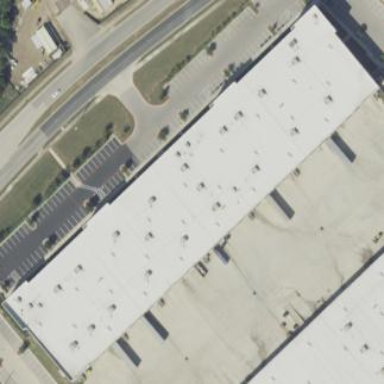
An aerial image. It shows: Warehouse building.